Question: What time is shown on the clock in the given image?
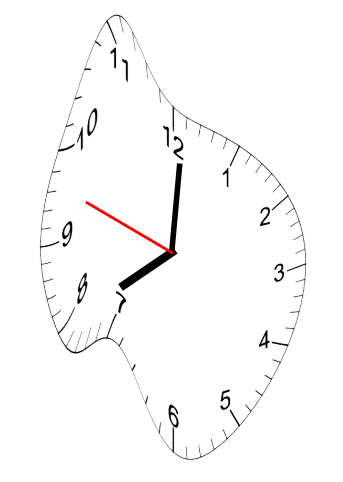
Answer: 08:00:48